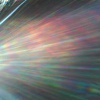
Label: sunburn